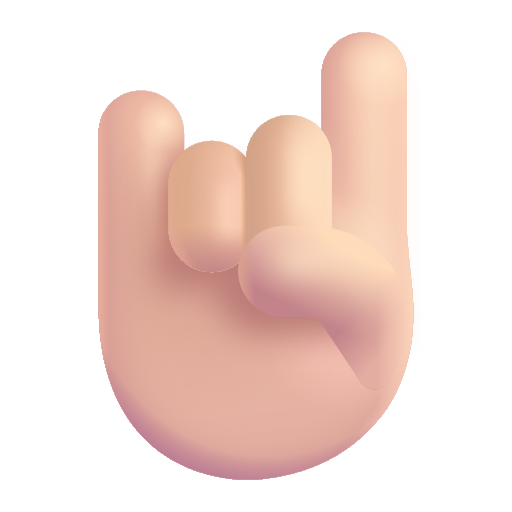
sign of the horns color light